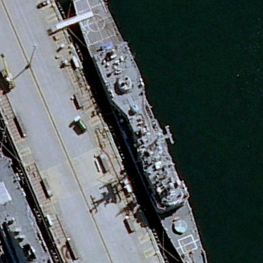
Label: Ticonderoga-class_cruiser